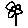
Label: flower